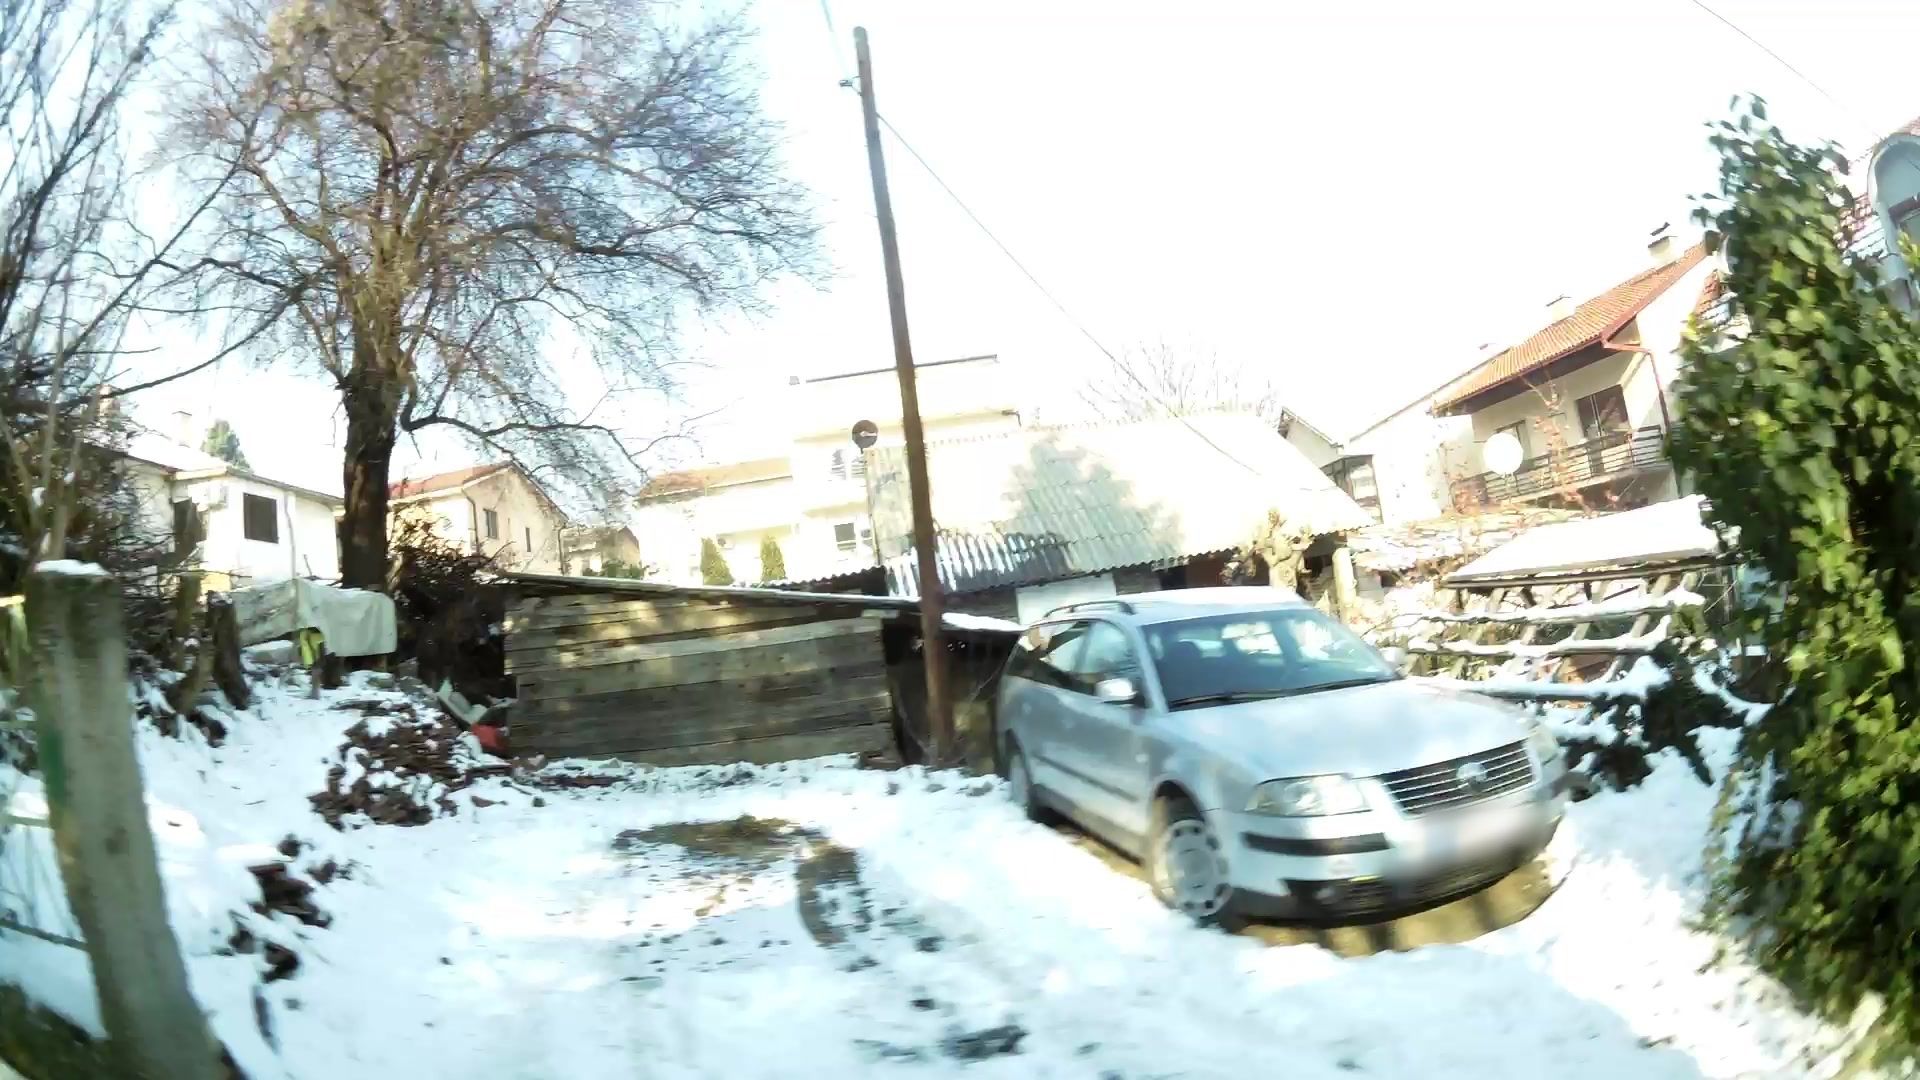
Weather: snowy
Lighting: day
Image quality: slightly poor
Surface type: driving surface
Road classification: steps, residential
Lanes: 1
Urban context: urban centre
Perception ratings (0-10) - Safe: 5.57, Lively: 6.94, Beautiful: 4.29, Boring: 4.86, Depressing: 2.44, Wealthy: 5.61